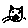
Label: cat